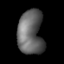
Tissue: lung
Cell type: Epithelial cells
Senescence score: 0.1763
Nuclear area (px): 1098
Mean DAPI intensity: 101.176